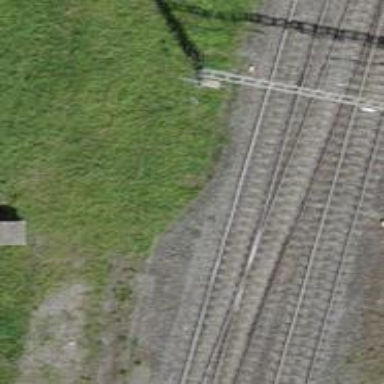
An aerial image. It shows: Single railway track with electrification through contact line.